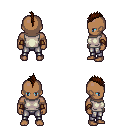
a pixel art fantasy rpg character, male body template, human, dark skin, white sleeveless shirt, metal pants, brown mohawk hairstyle, leather bracers, four views (front, back, left, right), 2x2 character sprite sheet, small pixel art, hard edges, no anti-aliasing